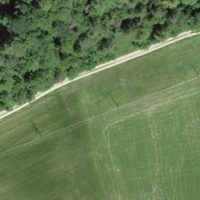
EUNIS habitat code: 52
Species observed at this site:
Melittis melissophyllum